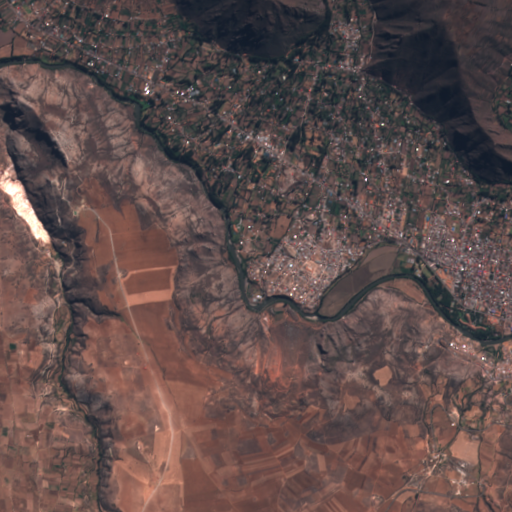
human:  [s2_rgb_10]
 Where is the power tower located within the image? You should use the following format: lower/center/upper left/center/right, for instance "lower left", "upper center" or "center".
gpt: The power tower is located in the lower left of the image.
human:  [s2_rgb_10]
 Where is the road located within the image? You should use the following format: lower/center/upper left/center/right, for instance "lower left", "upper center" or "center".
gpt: There is no road in the image.